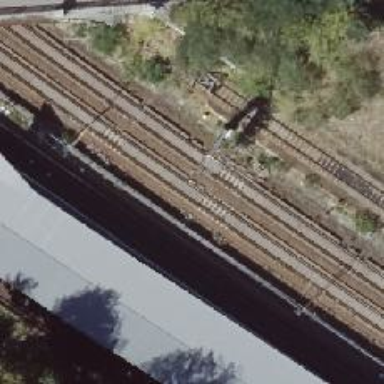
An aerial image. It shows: Railway signal.